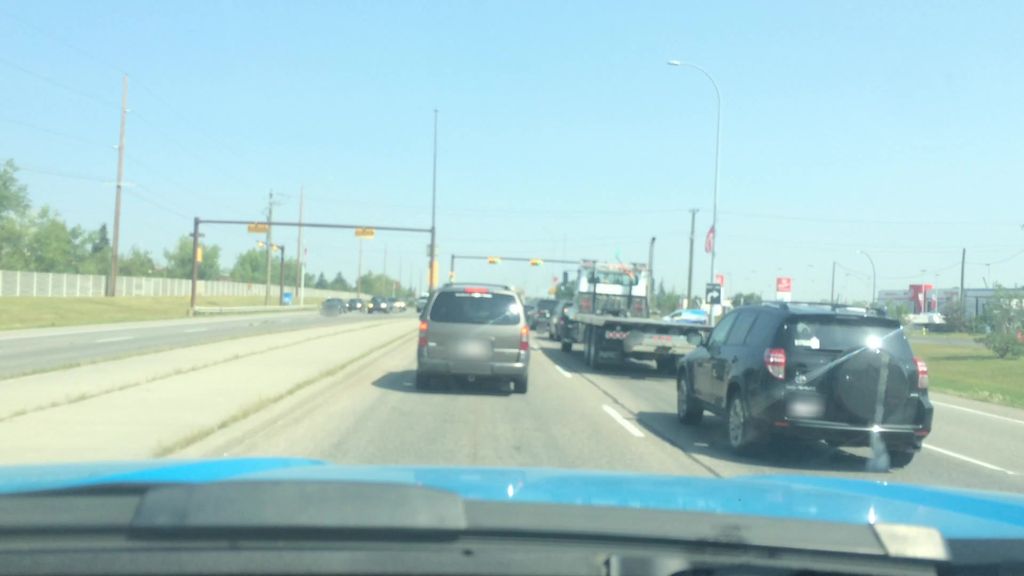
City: calgary